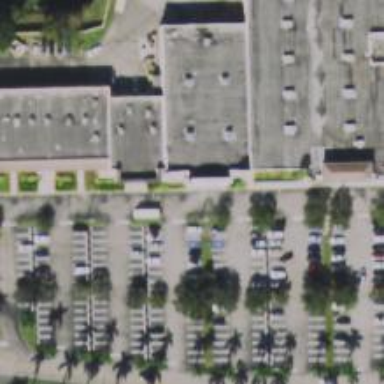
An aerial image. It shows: Parking space.